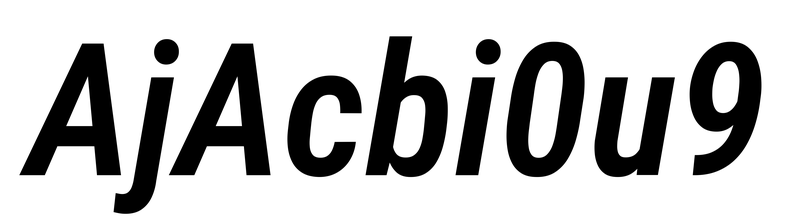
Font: Roboto-Italic_Condensed_SemiBold_Italic